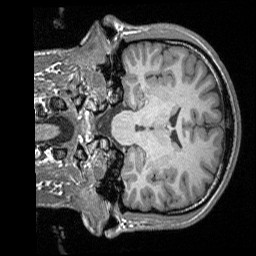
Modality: T1w
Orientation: coronal
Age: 25
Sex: male
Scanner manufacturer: siemens
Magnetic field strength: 3 T
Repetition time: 1.9 s
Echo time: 0.00252 s